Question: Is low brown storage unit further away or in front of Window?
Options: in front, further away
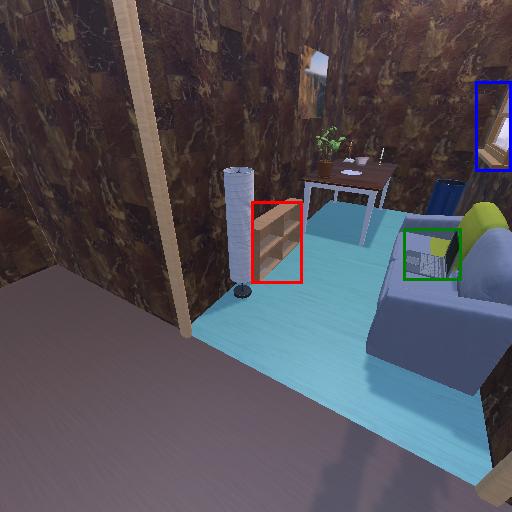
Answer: in front